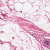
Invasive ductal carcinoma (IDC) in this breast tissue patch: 0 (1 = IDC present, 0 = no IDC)